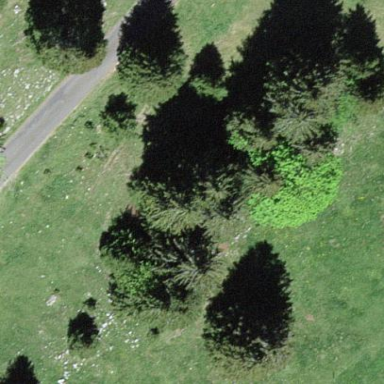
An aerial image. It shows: Forest with needle-leaved trees.